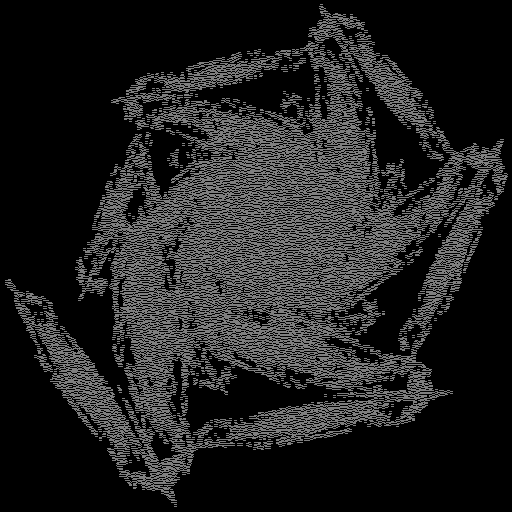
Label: morningglory